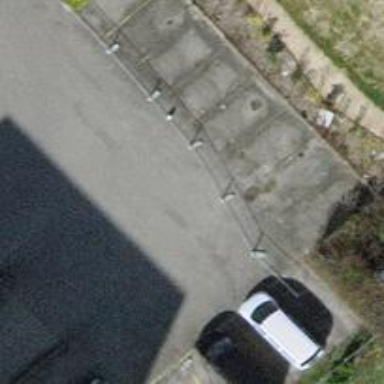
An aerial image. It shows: Road serving as parking aisle.